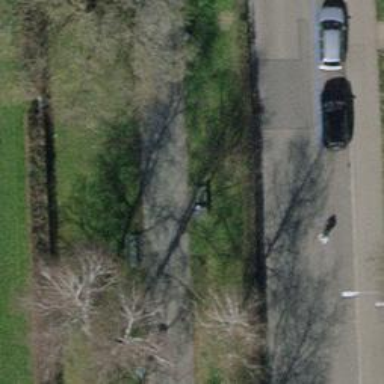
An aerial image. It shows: Brown bench.